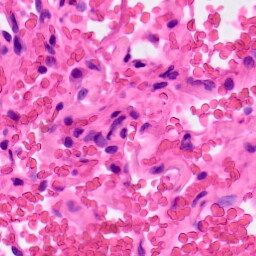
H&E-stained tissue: Lung